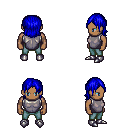
a pixel art fantasy rpg character, male body template, human, dark skin, steel chest armor, teal pants, blue long bangs hairstyle, metal boots, four views (front, back, left, right), 2x2 character sprite sheet, small pixel art, hard edges, no anti-aliasing